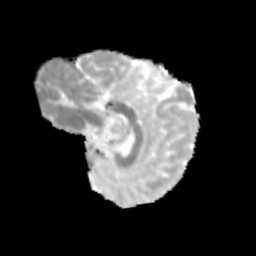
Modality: MD
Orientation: sagittal
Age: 13
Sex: male
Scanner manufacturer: siemens
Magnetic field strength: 3 T
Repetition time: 3.8 s
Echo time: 0.07 s